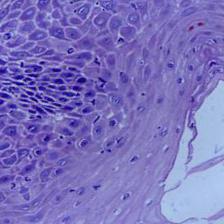
Diagnosis: OSCC